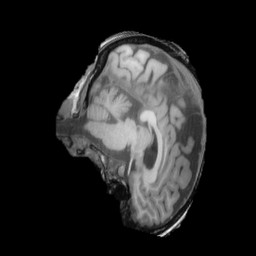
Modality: T1w
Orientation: sagittal
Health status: ill
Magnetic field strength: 3 T